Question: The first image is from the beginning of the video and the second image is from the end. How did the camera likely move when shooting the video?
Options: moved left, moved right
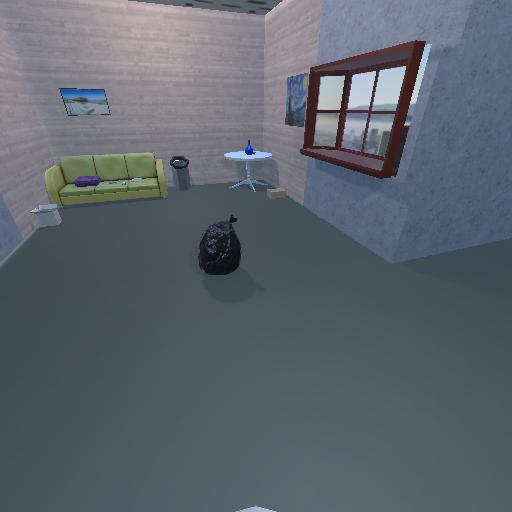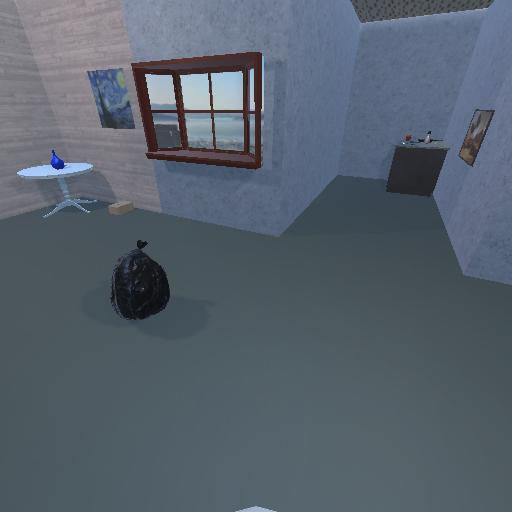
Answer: moved left